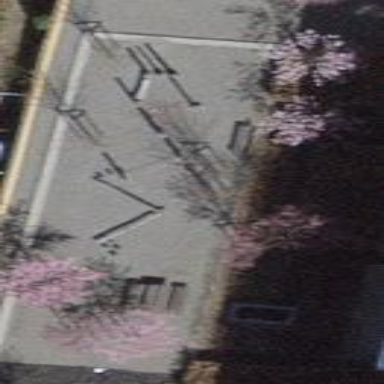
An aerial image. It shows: Playground area for leisure activities on the land.